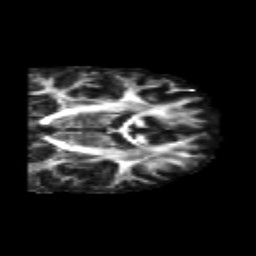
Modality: FA
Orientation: coronal
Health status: healthy
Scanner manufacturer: philips
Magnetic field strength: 3 T
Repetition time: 6.964 s
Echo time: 0.092 s